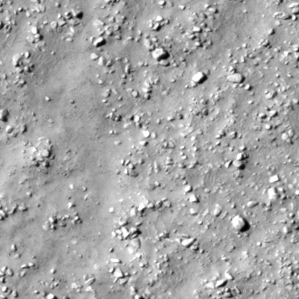
Label: non_frost